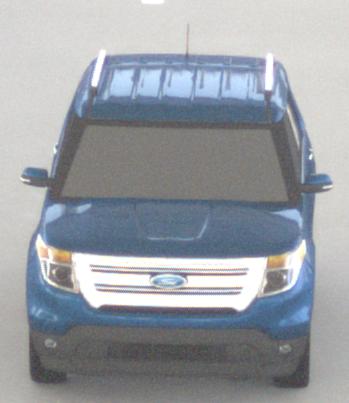
Make: Ford
Model: Explorer
Detailed model: Gen. 5
Model produced from: 2010
Model produced until: 2019
Doors: 5
Color: blue
Road condition: dry road
Daytime: morning or afternoon
Contrast: low contrast